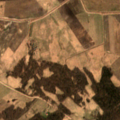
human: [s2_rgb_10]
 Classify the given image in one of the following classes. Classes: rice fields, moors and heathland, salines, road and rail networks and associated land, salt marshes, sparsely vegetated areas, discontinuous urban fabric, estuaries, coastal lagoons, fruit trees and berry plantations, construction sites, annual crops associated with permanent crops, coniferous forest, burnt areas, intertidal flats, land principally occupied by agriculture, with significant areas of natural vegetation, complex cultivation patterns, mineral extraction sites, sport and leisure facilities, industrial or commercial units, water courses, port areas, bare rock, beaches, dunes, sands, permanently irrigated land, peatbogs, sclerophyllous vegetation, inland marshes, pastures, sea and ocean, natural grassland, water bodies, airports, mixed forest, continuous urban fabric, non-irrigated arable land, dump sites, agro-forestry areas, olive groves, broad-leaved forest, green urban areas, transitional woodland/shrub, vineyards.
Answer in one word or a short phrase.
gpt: non-irrigated arable land, complex cultivation patterns, broad-leaved forest